Field crop: maize
Growth stage: 2
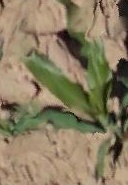
Species: maize